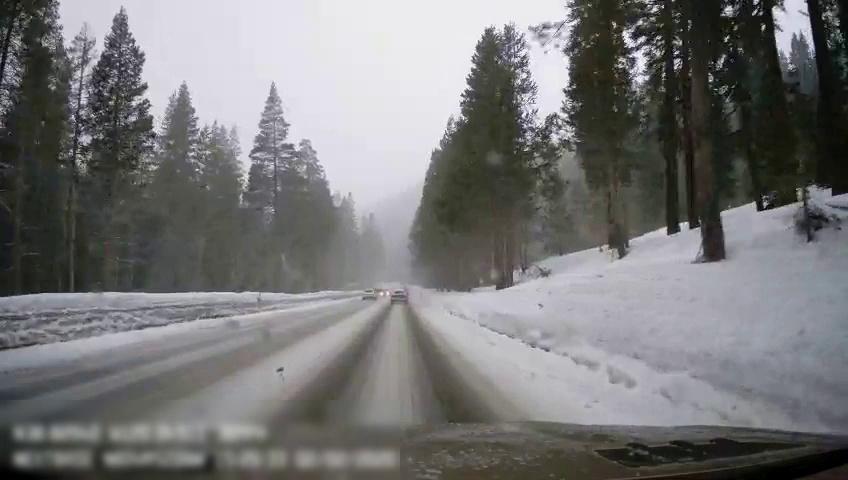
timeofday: Day
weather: Snowy
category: Drivable Space
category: Vehicles | SUV
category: Vehicles | SUV